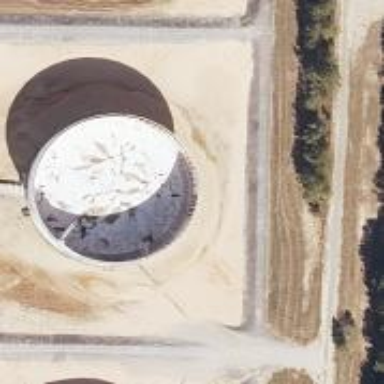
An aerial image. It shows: Storage tank which is man-made.